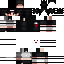
A male human skin with dark skin, wearing brown helmet dressed in a black hoodie and black pants, featuring a closed mouth.